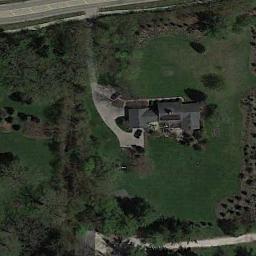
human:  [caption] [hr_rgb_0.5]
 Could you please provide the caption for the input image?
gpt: The sparse residential is on the grass next to some trees and a road .

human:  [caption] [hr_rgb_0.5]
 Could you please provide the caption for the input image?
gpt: Two paths lead to a small black house .

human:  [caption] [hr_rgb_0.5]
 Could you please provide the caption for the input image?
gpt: In sparse residential areas there are several houses of different sizes and several green trees surrounded by grass .

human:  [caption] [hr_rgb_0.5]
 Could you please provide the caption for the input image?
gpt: Many trees are beside the sparse residential .

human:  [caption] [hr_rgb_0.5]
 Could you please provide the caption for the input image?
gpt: A sparse residential area with a black building on the green meadow .